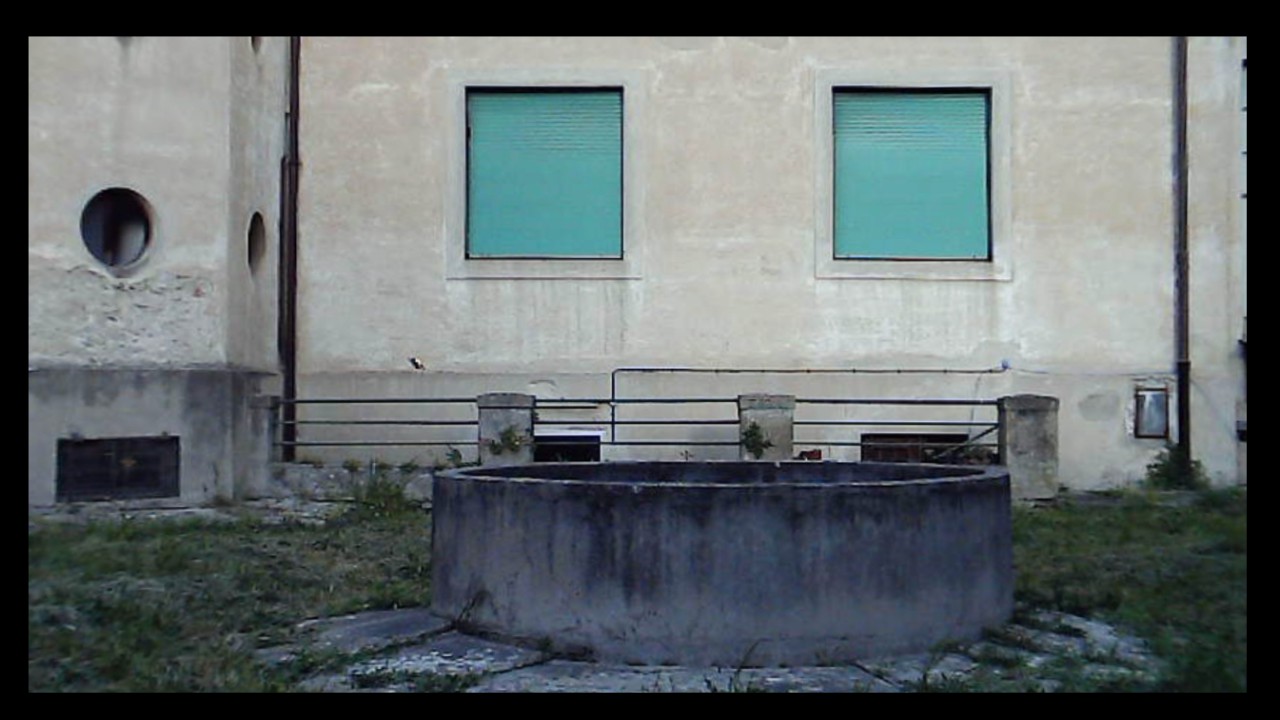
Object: DarwinFPV cineape20